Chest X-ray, AP view. Patient: 81 years old, sex F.
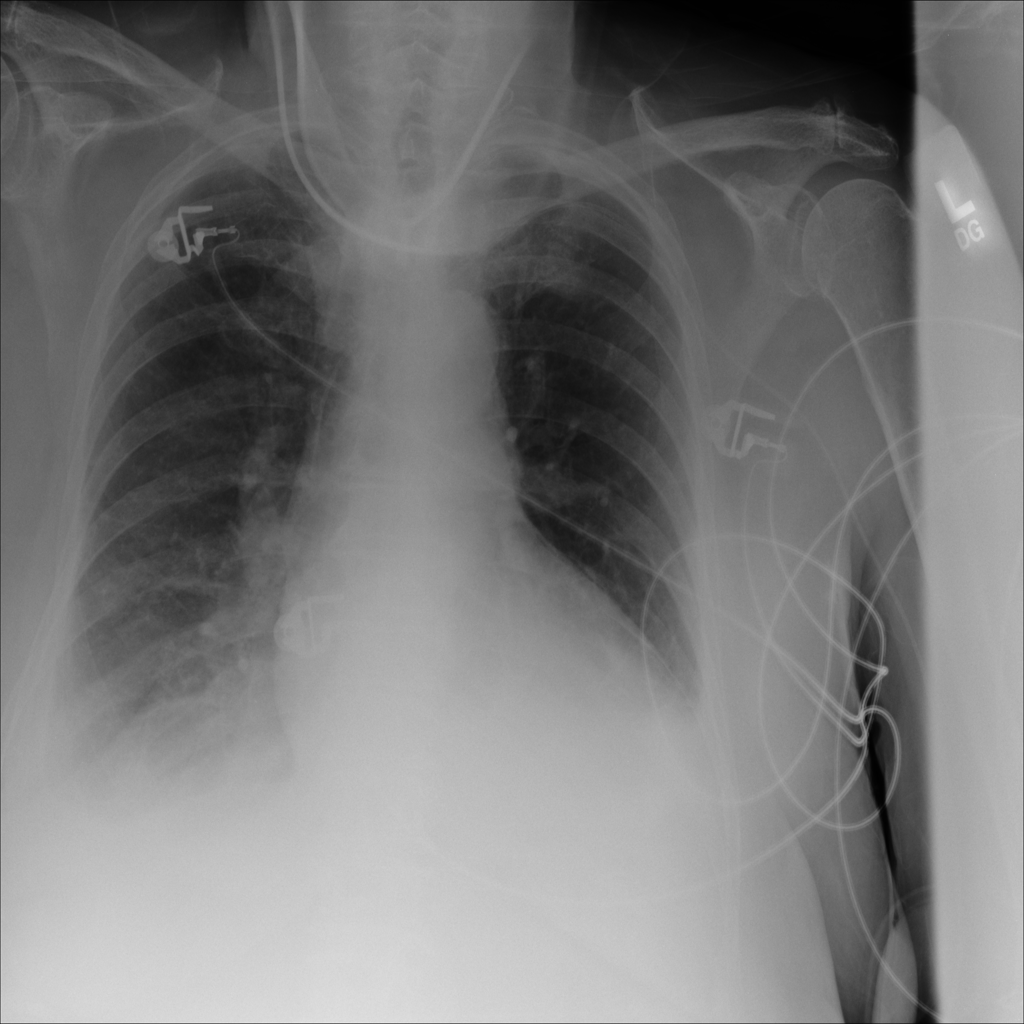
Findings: Atelectasis, Effusion, Infiltration